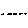
Label: line